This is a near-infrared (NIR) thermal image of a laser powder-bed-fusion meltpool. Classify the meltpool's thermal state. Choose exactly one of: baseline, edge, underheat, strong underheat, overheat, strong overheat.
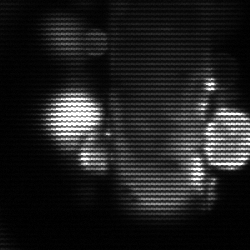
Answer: strong underheat